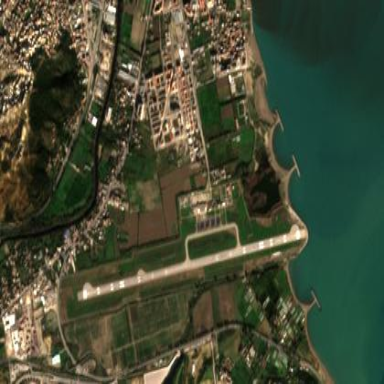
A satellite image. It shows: International public airport.